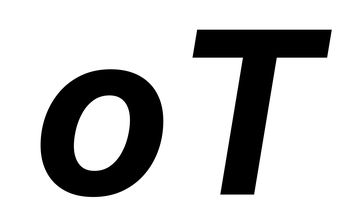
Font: Inter-Italic_Bold_Italic